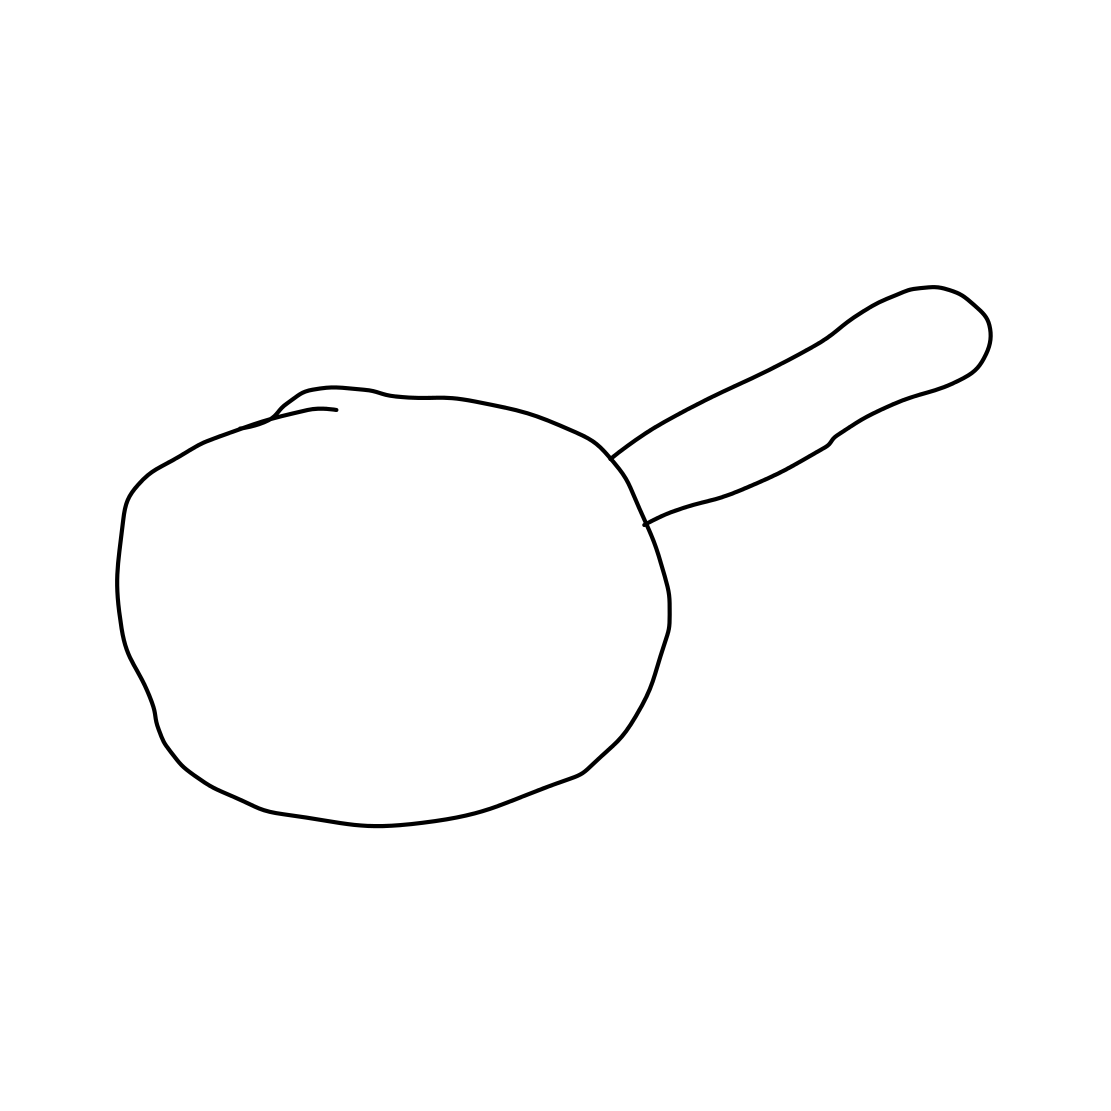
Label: frying-pan